Question: I run
./config
make
make test
and get some error

What can I do?
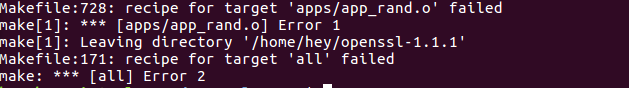
Answer: try this:
'''
wget https://www.openssl.org/source/openssl-1.1.0.tar.gz
./configure
make
sudo make install
'''
To verify it is working:
'$ openssl version'